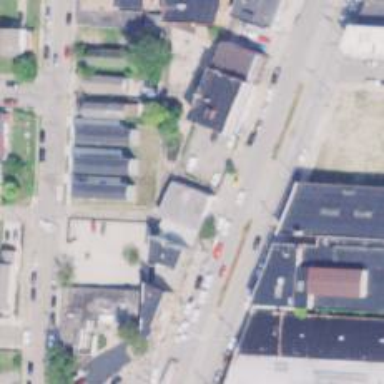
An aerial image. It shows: Alleyway designated as service road.